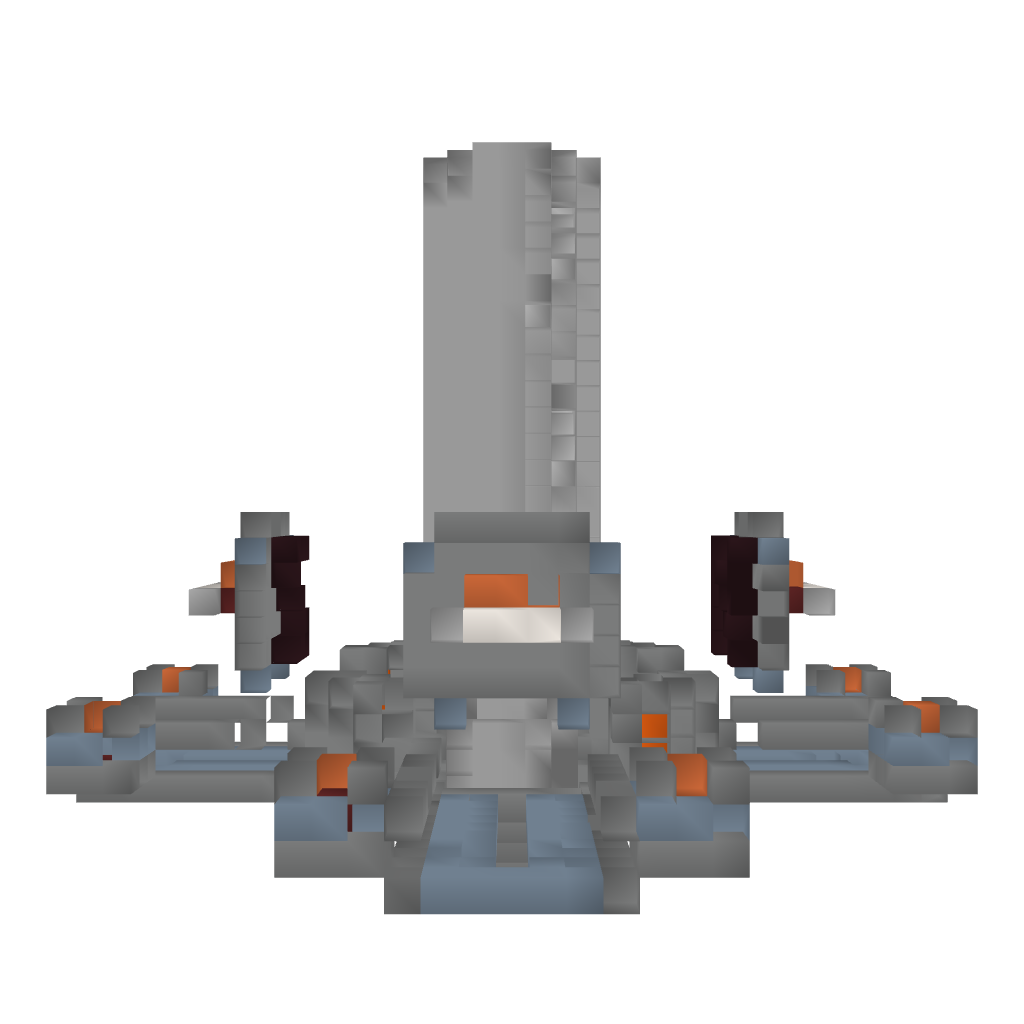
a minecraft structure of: Server spawn #1